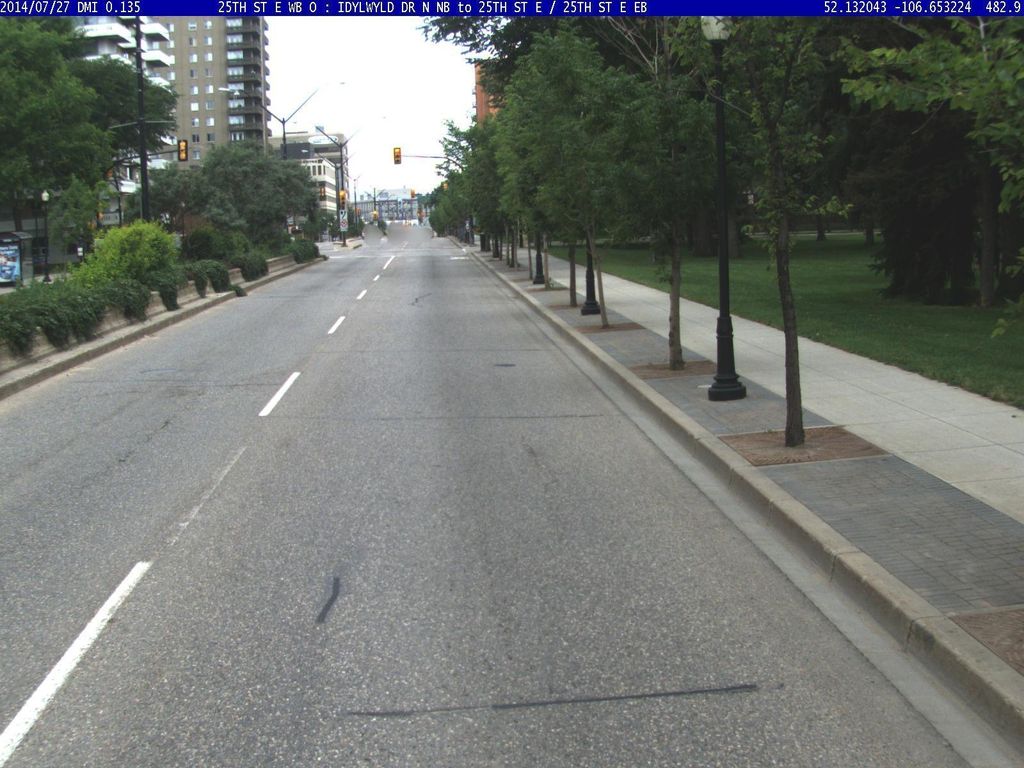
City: saskatoon